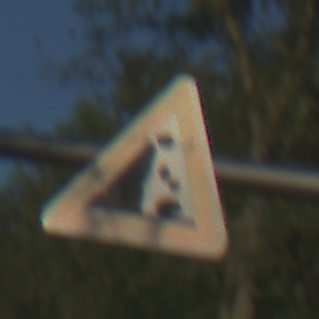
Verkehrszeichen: SteinschlagLinks
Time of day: MorningAfternoon
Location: Outdoor (RoadRail)
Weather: Clear
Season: NotSpecified
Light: Natural